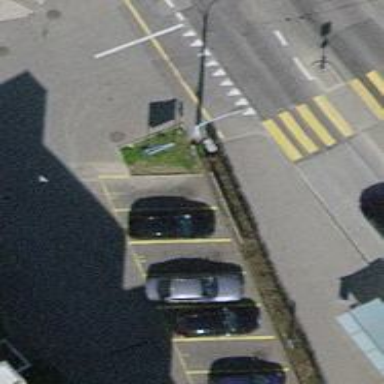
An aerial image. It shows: Kerb serving as barrier.